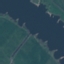
Land use / land cover class: River